Question: Can somebody tell me 'xml' layout code for attached 'image listview'. Note the boxes are having a bit of 3-D tile affect at the bottom.

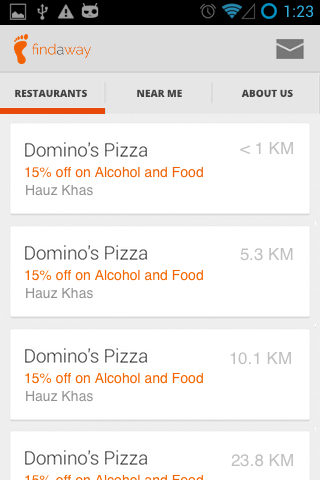
Answer: I believe your talking about styling your List as a Card layout with the 3D solid at the bottom.
'''
<layer-list xmlns:android="http://schemas.android.com/apk/res/android">
<item>
<shape android:dither="true" android:shape="rectangle">
<corners android:radius="2dp">
<solid android:color="#ccc">
</solid></corners></shape>
</item>
<item android:bottom="2dp">
<shape android:dither="true" android:shape="rectangle">
<corners android:radius="2dp">
<solid android:color="@android:color/white">
<padding android:bottom="8dp" android:left="8dp" android:right="8dp" android:top="8dp">
</padding></solid></corners></shape>
</item>
</layer-list>
'''
That should do it. For more details have a look at my blog here :
Link : <URL>